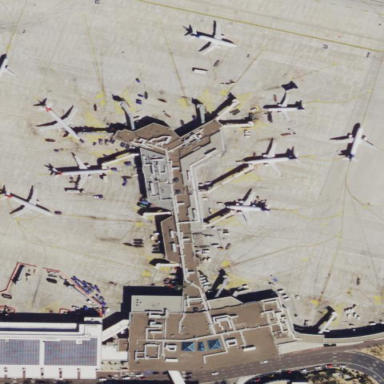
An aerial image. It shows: Terminal building at airport.